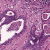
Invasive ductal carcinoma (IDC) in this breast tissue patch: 0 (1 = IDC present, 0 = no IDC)